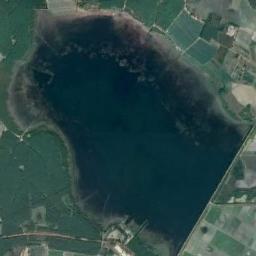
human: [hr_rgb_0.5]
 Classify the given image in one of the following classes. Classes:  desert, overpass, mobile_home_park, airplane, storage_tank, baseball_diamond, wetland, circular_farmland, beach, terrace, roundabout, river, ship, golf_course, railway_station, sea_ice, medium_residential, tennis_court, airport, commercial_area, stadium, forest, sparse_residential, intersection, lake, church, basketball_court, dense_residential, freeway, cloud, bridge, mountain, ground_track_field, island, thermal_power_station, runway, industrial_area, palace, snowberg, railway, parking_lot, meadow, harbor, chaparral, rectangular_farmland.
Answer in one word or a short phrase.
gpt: lake